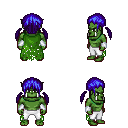
a pixel art fantasy rpg character, male body template, orc, green skin, green tattered cape, white pants, blue twin-tailed hairstyle, white cloth bracers, four views (front, back, left, right), 2x2 character sprite sheet, small pixel art, hard edges, no anti-aliasing